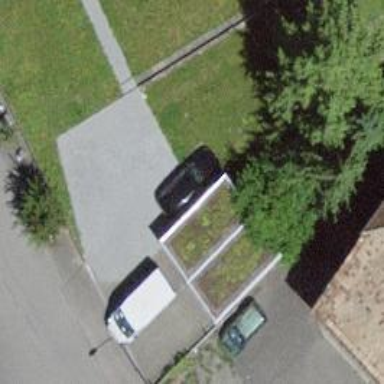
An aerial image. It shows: Flat roofed garages.